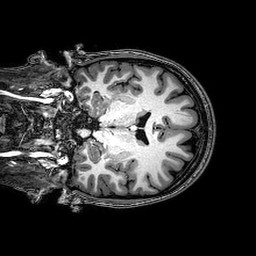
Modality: T1w
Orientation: coronal
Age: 25
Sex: female
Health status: healthy
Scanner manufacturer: philips
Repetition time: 0.008122 s
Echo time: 0.00373 s